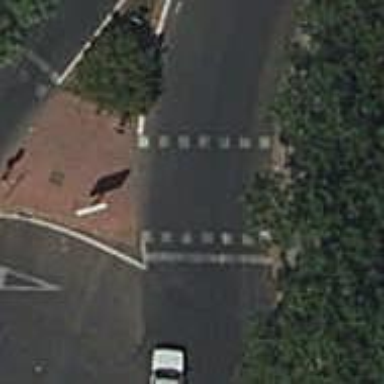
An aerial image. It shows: Road crossing with traffic signals.